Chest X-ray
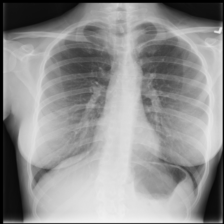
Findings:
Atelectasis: negative
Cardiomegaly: negative
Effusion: negative
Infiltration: negative
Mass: negative
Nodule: negative
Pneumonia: negative
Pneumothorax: negative
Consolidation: negative
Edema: negative
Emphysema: negative
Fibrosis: negative
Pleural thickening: negative
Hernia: negative